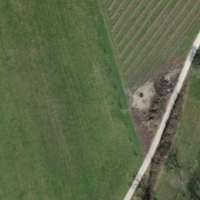
EUNIS habitat code: 52
Species observed at this site:
Tettigonia viridissima
Rhamnus cathartica